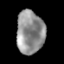
Tissue: lung
Cell type: Epithelial cells
Senescence score: 0.211
Nuclear area (px): 1171
Mean DAPI intensity: 145.433